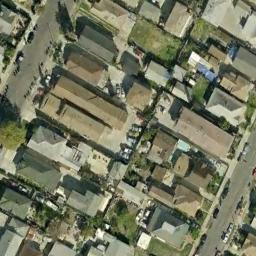
Label: residential